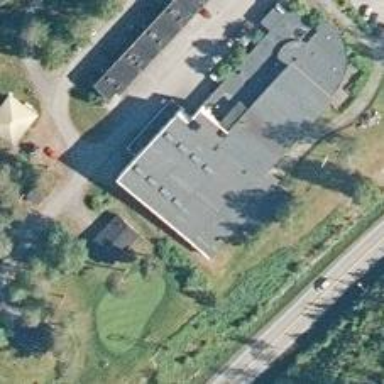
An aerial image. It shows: Bowling alley situated in leisure land.